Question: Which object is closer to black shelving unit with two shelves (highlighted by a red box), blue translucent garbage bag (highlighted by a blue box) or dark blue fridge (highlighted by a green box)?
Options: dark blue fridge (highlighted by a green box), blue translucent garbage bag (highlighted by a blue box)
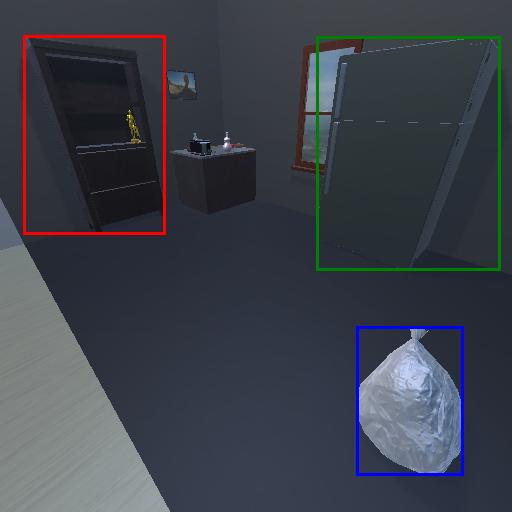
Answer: dark blue fridge (highlighted by a green box)